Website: macys
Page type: customer-info-address
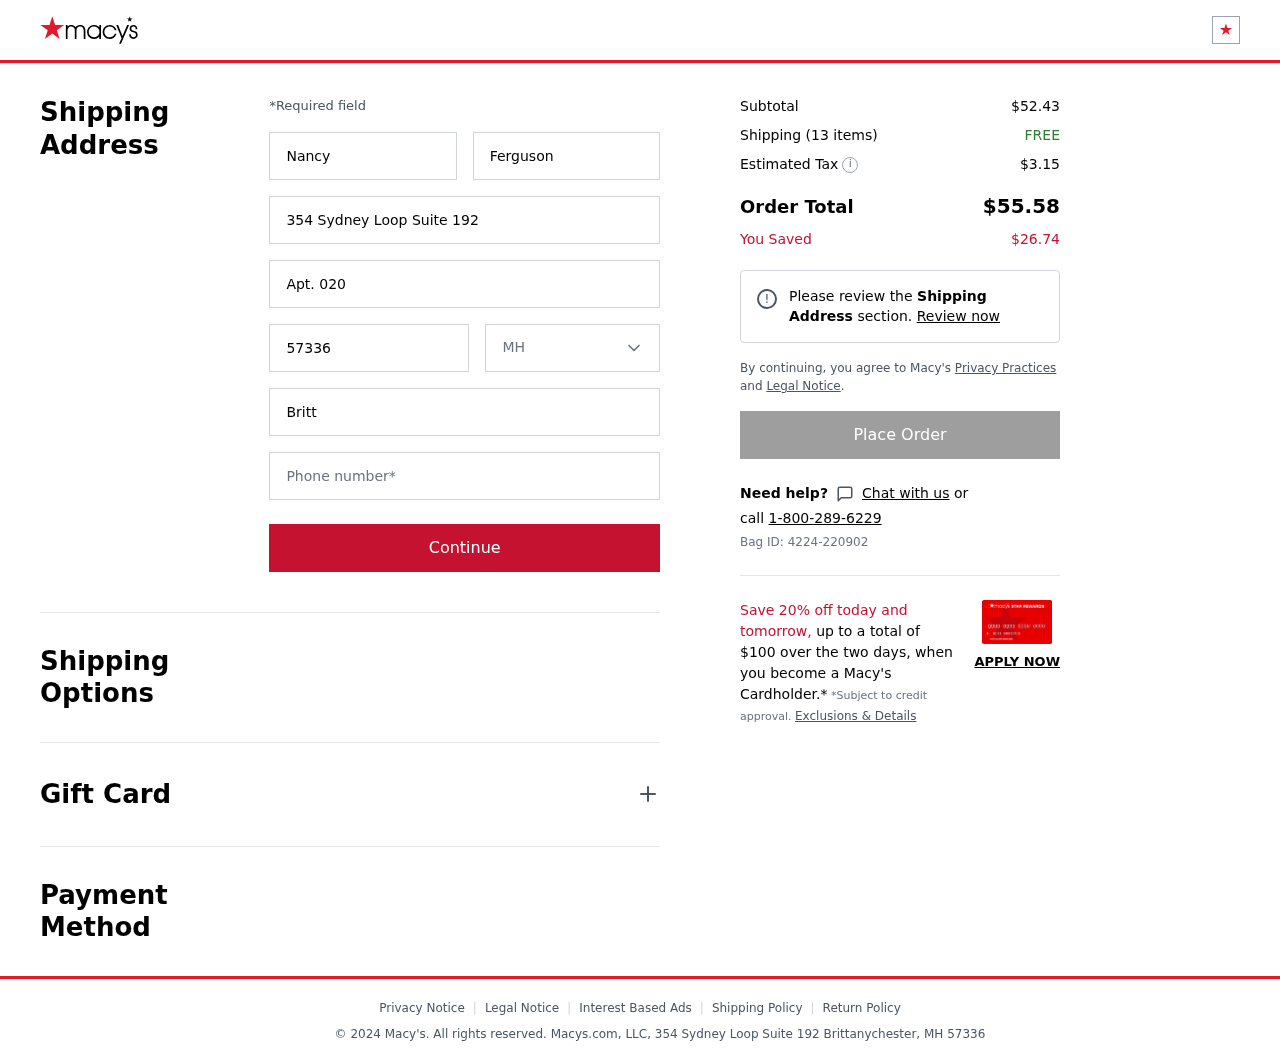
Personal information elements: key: PII_CITY
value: Brittanychester
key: PII_FIRSTNAME
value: Nancy
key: PII_LASTNAME
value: Ferguson
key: PII_PHONE
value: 4735555990
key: PII_POSTCODE
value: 57336
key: PII_STATE
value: MH
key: PII_STREET
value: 354 Sydney Loop Suite 192
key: PII_STREET2
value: Apt. 020
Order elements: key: ORDER_SUBTOTAL
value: $52.43
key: ORDER_NUM_ITEMS
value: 13
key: ORDER_SHIPPING_COST
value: FREE
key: ORDER_TAX
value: $3.15
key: ORDER_TOTAL
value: $55.58
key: ORDER_SAVINGS
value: $26.74
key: ORDER_BAG_ID
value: Bag ID: 4224-220902